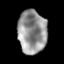
Tissue: prostate
Cell type: T cells
Senescence score: 0.323
Nuclear area (px): 1225
Mean DAPI intensity: 147.909